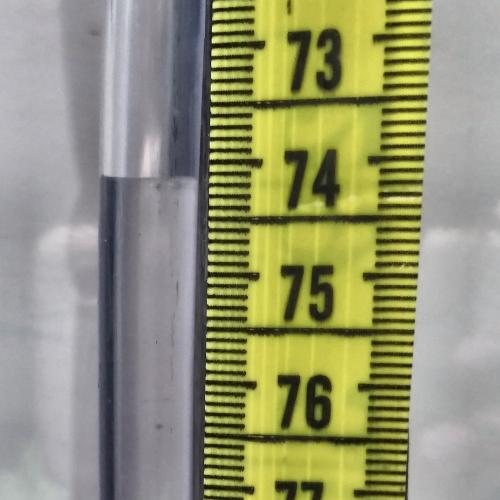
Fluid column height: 74.2 cm